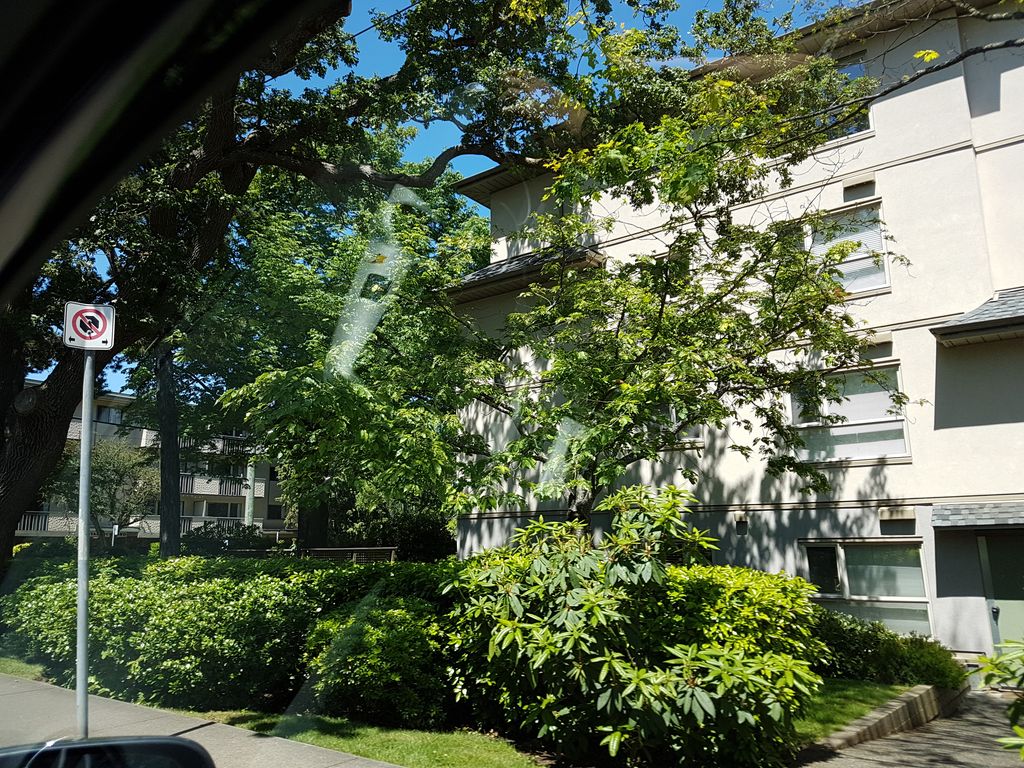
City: victoria